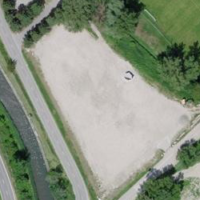
EUNIS habitat code: 24
Species observed at this site:
Echium vulgare
Centaurea scabiosa
Alnus glutinosa